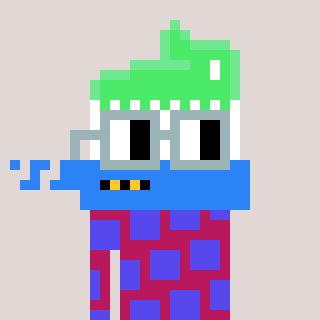
a pixel art character with square dark gray glasses, a toothbrush-shaped head and a darkpink-colored body on a warm background